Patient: sex M, age 35
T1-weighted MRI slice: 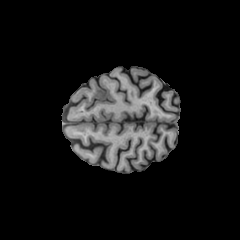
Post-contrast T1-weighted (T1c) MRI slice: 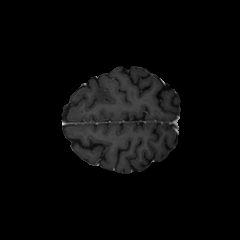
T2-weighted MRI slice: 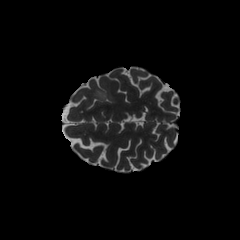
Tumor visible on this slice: yes
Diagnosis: Astrocytoma, IDH-mutant
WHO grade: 3